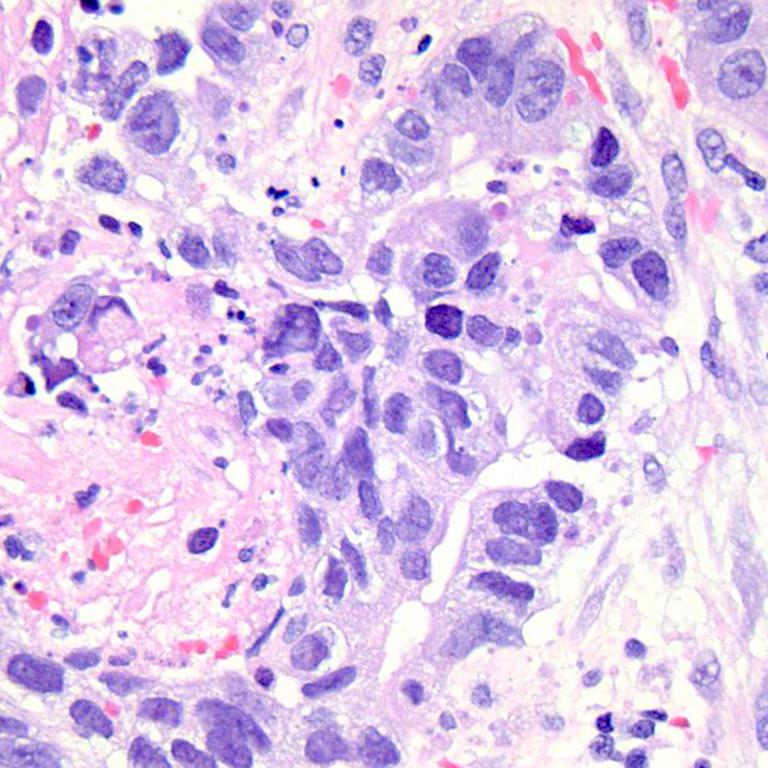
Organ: colon
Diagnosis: adenocarcinomas